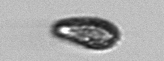
Label: Pseudochattonella_farcimen